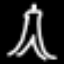
Label: The Eiffel Tower